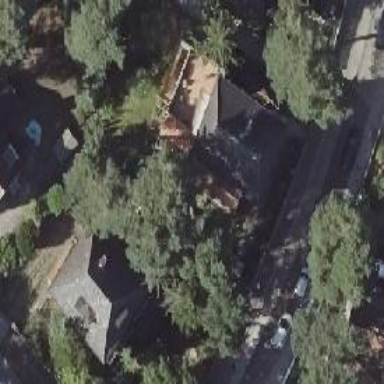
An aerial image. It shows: Detached building with hipped roof.